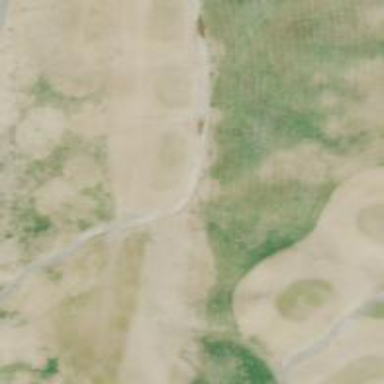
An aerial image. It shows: Golf rough area.